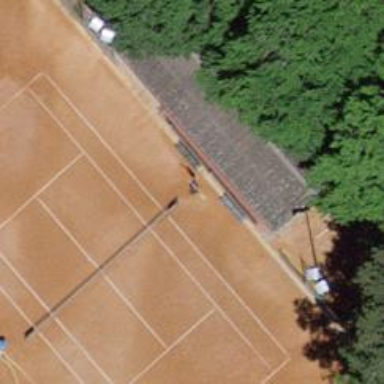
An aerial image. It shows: Tennis court on the leisure land pitch.